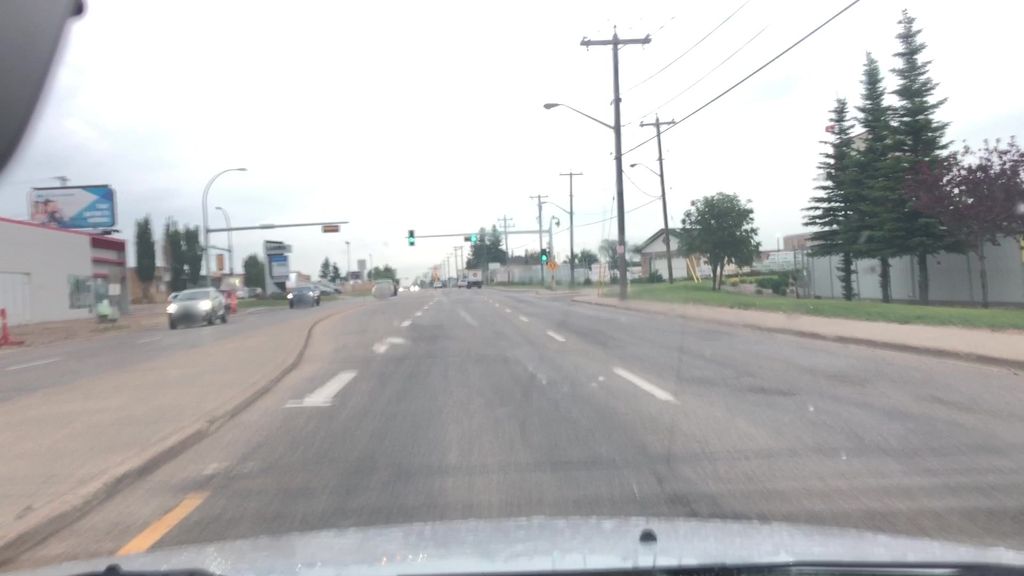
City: edmonton